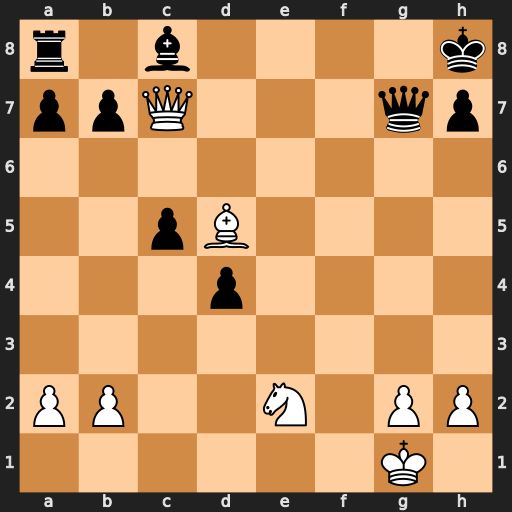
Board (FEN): r1b4k/ppQ3qp/8/2pB4/3p4/8/PP2N1PP/6K1
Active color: w
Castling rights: -
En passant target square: -
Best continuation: Qd8+ Qf8 Qxf8#